Current action and preconditions to check: path_clear

Your task: For each precondition in the list above, predict whether it will hold at this action.

Consider the current scene as observed from the mobile robot's camera, and analyze the predicted future states of all dynamic agents (e.g., people, animals, vehicles, or any moving entities) within the NEXT SECOND.

IMPORTANT: Only answer "very likely" if you are absolutely certain—based on strong, clear evidence—that a dynamic agent will violate the precondition in the predicted future state. Do NOT answer "very likely" for unlikely, ambiguous, or low-probability risks.

Ask yourself for each precondition: Is there a high probability, with clear and convincing evidence, that the predicted future states of any dynamic agent will interfere with the predicted future state of the currently executing action within the NEXT SECOND, causing that precondition to fail?

Assess the risk level based on these predictions. Use "likely" or "very likely" if motions create a clear risk of interference.

Use "neutral" or "improbable" if agents are nearby but their predicted paths are clearly diverging or non-conflicting.

Failure Risk Categories: "very improbable", "improbable", "neutral", "likely", "very likely"

Answer Format: Output ONLY the probability_of_failure value from these categories: "very improbable", "improbable", "neutral", "likely", "very likely"

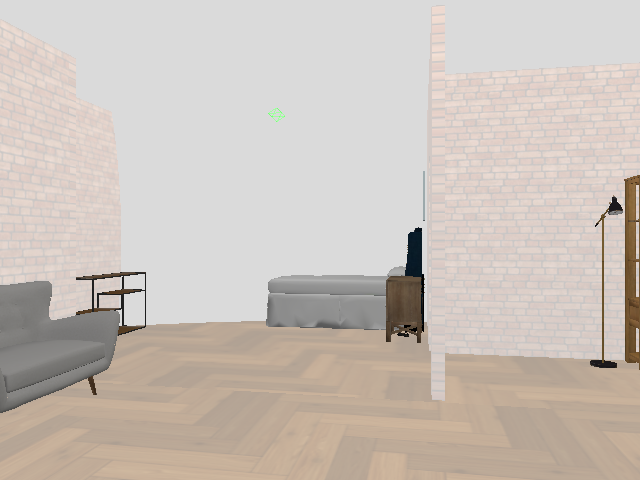

Answer: very improbable